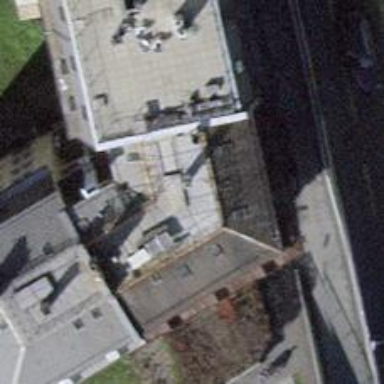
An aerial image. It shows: Restaurant.